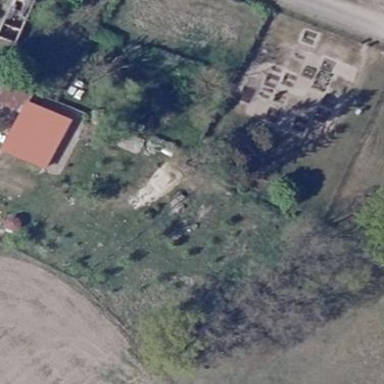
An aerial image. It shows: Cemetery.